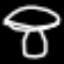
Label: mushroom